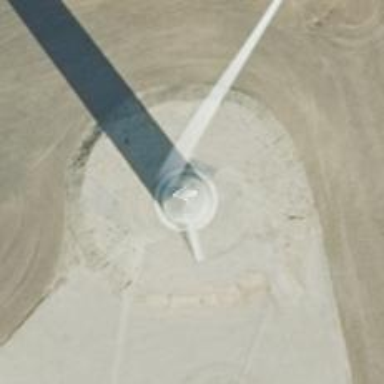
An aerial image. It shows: Wind-powered generator.